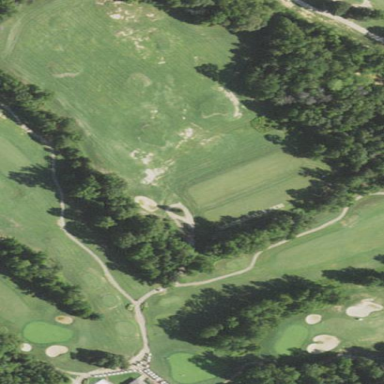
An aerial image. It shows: Grassy area used as driving range for golf.